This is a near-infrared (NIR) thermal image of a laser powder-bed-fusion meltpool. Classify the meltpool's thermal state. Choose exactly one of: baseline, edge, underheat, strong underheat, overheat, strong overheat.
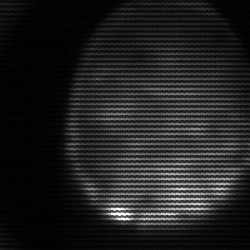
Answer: edge